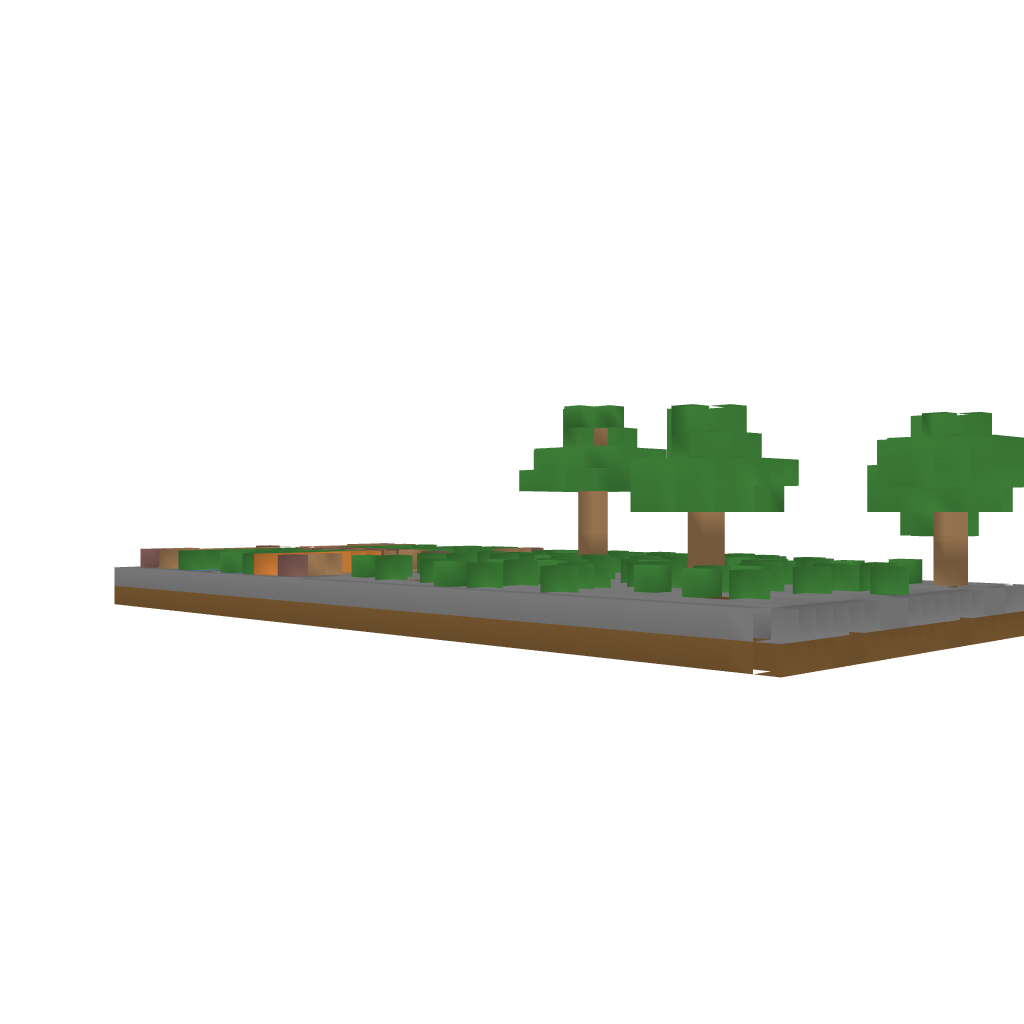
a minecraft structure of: medival veg/flower garden bad low quality